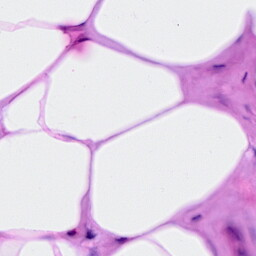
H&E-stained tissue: Breast